Field crop: tomato
Growth stage: 1
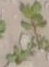
Species: portulaca